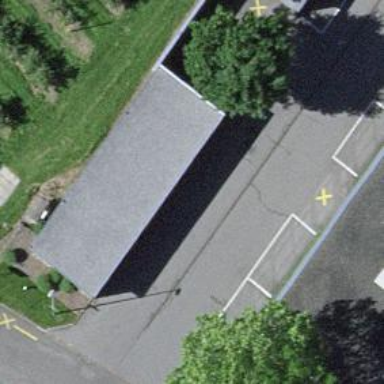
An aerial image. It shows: Bicycle parking area with wall loops.